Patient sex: M
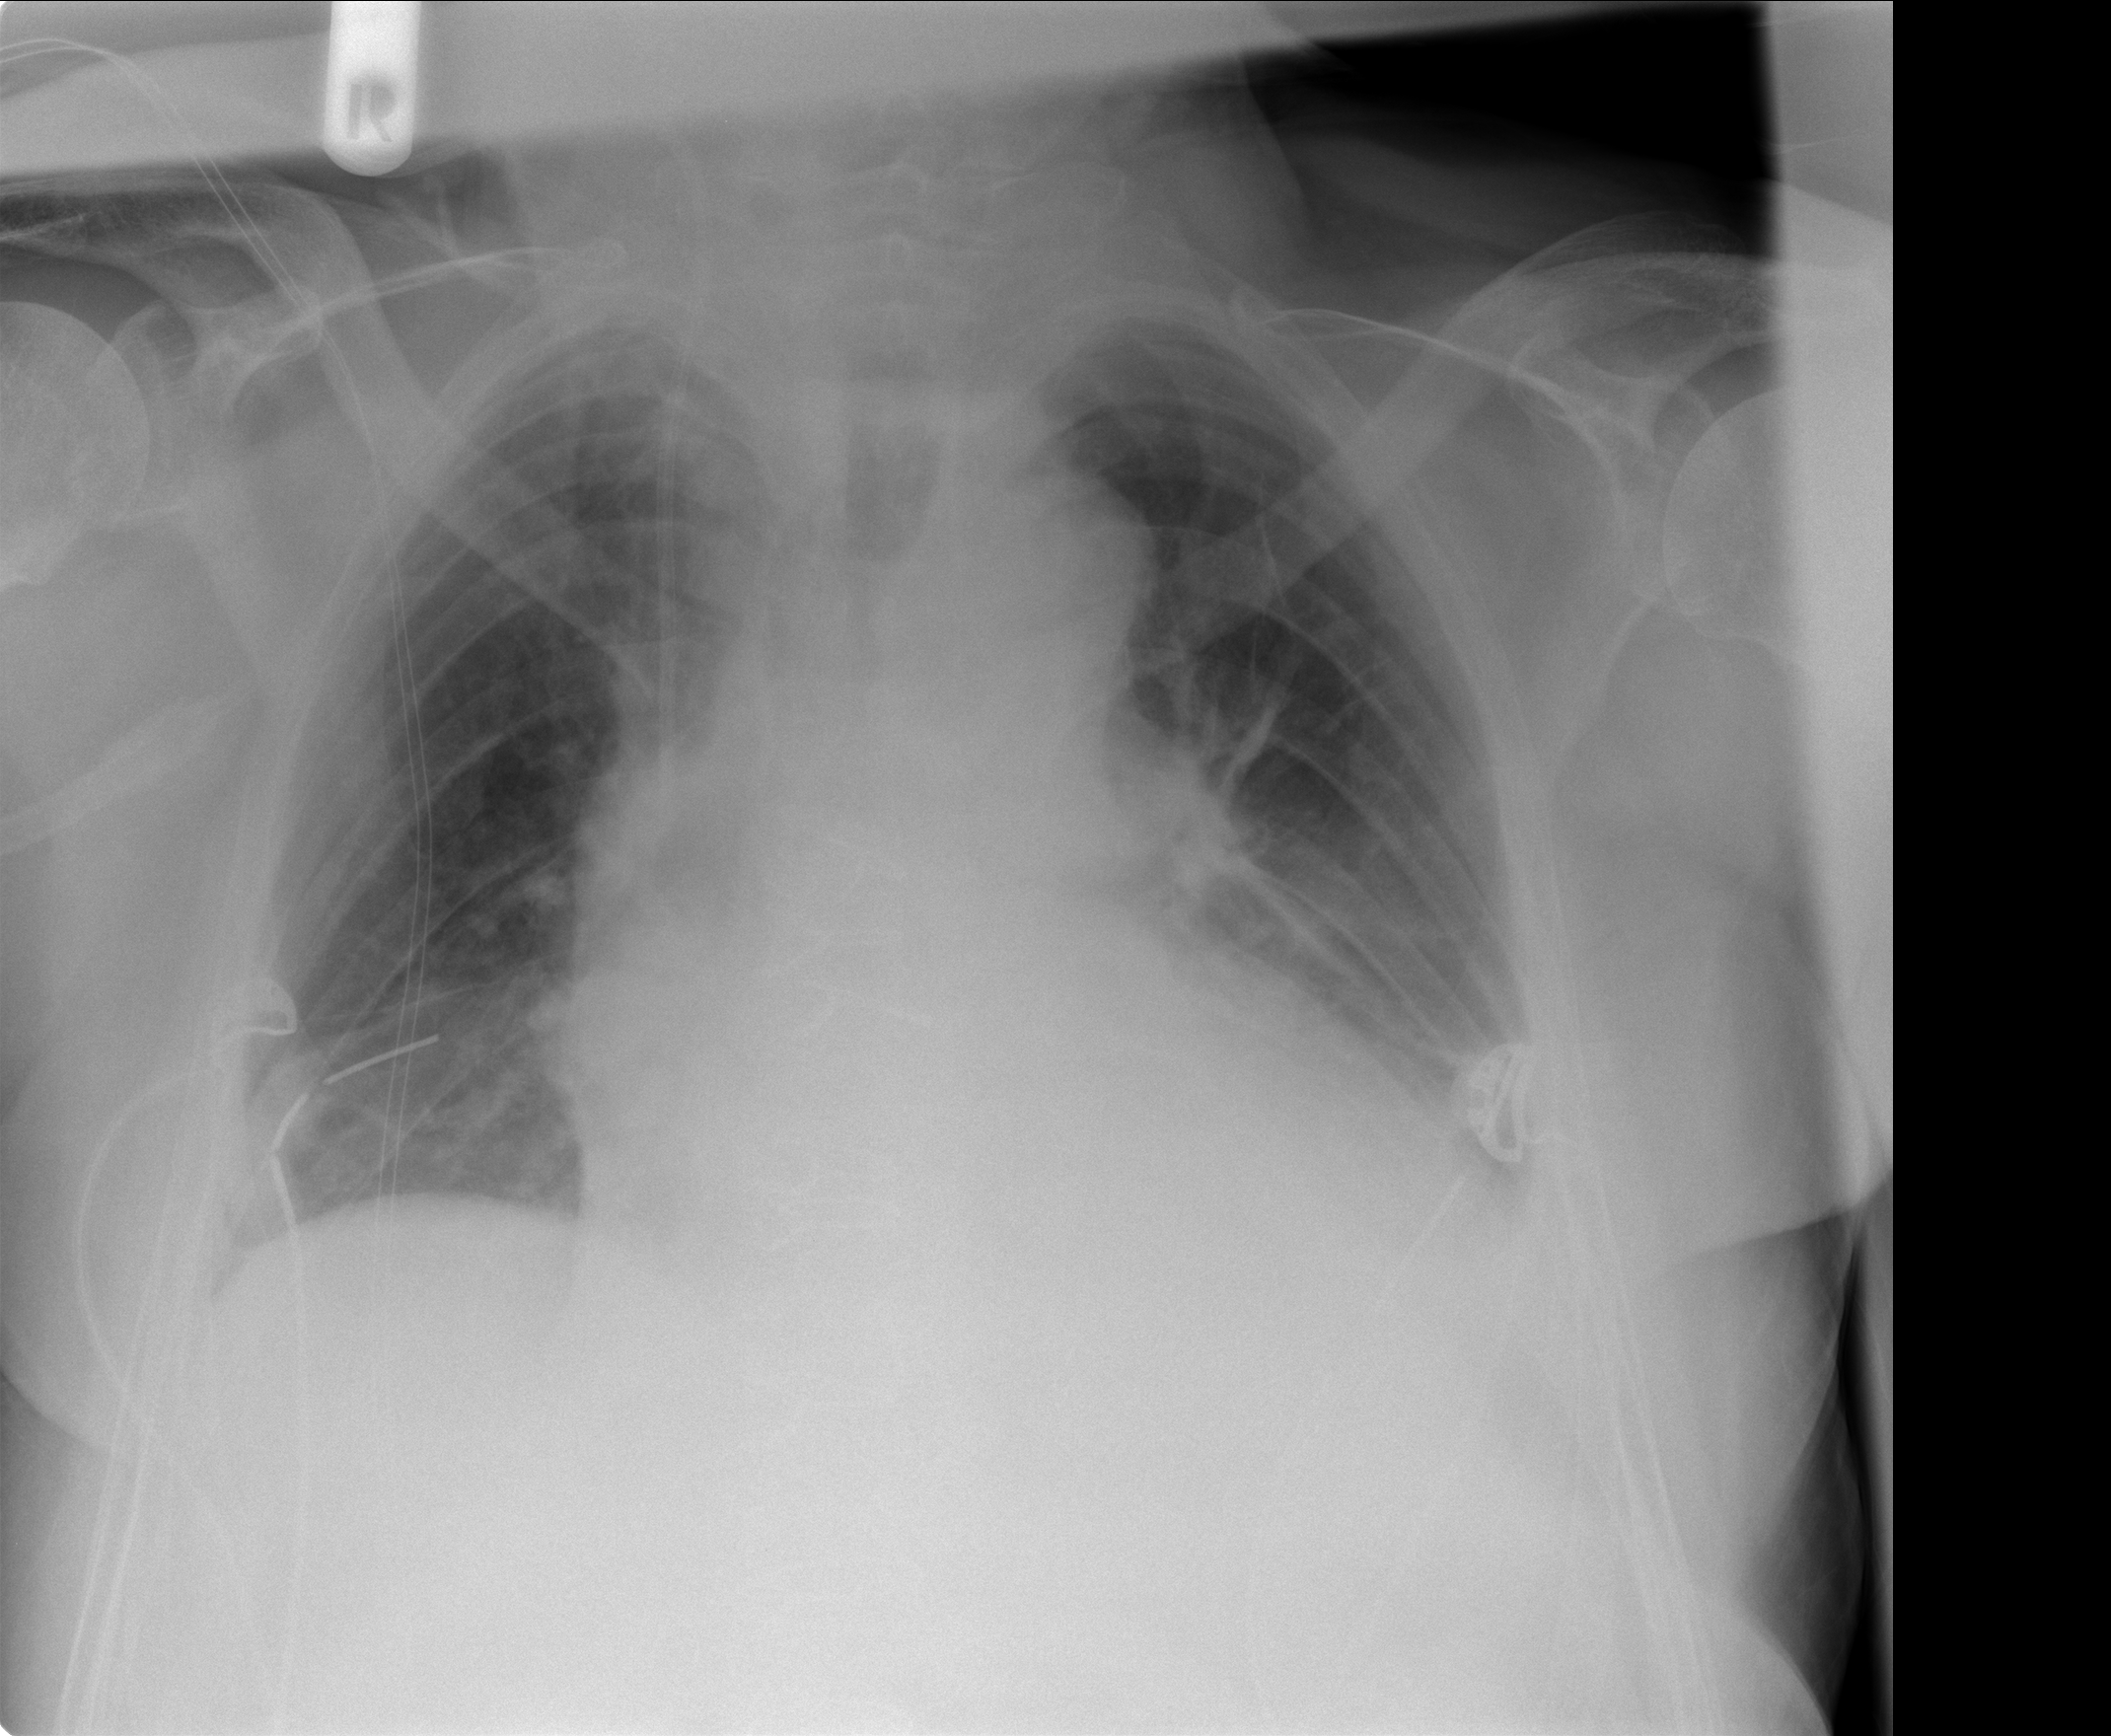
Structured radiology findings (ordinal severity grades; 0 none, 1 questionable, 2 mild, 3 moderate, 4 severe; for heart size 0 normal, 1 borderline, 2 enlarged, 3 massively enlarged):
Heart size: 2
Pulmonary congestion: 0
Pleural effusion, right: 0
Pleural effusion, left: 2
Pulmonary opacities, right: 0
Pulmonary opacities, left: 0
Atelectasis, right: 1
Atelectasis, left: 2